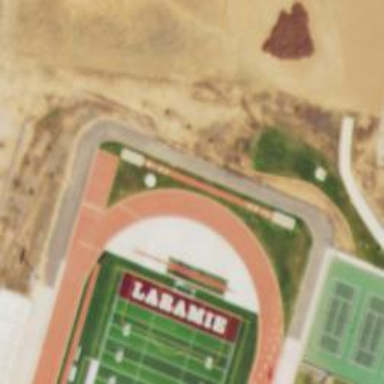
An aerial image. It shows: Athletic track located in leisure land area.